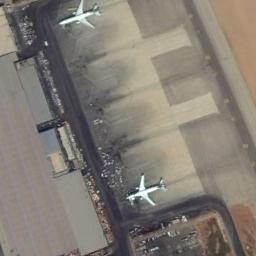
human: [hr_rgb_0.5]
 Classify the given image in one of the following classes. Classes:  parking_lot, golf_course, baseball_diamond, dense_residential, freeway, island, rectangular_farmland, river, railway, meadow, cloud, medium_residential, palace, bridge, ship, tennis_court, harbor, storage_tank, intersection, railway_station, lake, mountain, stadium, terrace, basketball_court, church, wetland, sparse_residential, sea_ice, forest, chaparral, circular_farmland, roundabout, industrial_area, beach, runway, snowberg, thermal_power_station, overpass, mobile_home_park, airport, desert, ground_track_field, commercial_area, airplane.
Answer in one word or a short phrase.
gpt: airplane